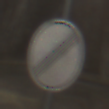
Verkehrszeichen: EndeSaemtlicherBegrenzungen
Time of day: MorningAfternoon
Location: Outdoor (Nature)
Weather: PartlyCloudy
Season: Winter
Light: Natural